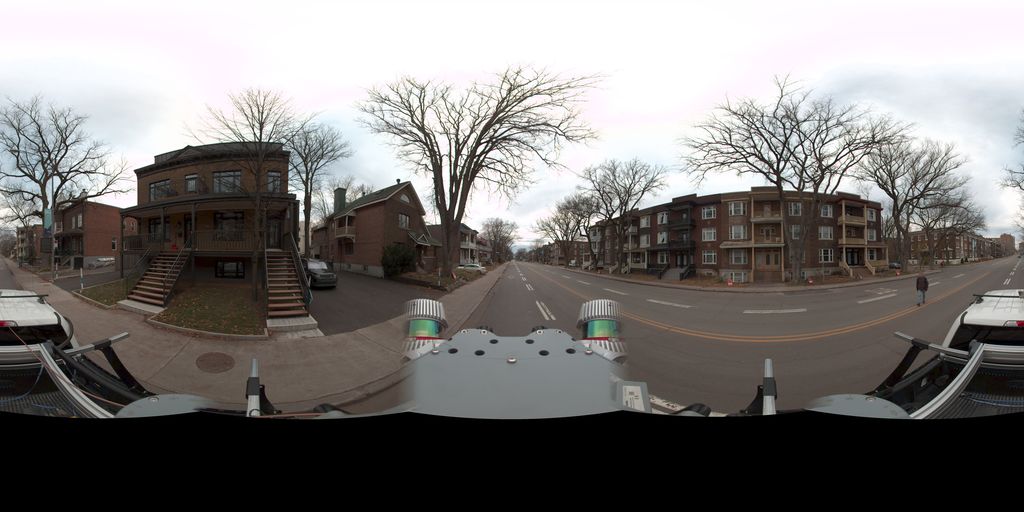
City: quebec_city